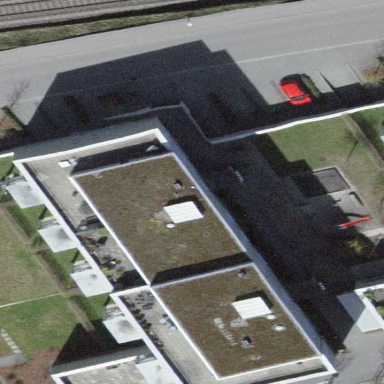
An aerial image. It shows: Apartment building with flat roof.